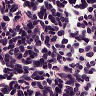
Metastatic tissue present: no